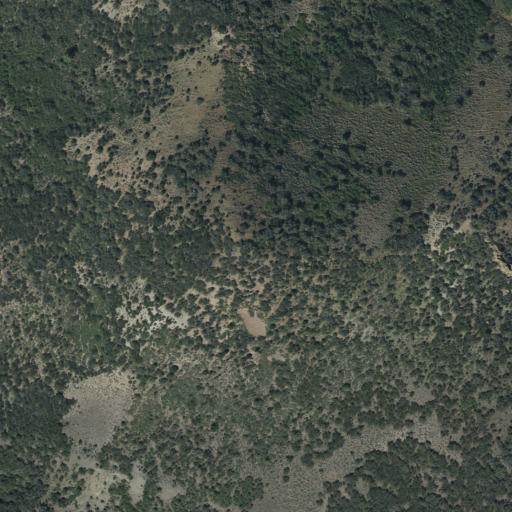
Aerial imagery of mountain in Utah named Elephant Rock containing evergreen forest, shrub, and deciduous forest